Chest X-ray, AP view. Patient: 58 years old, sex M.
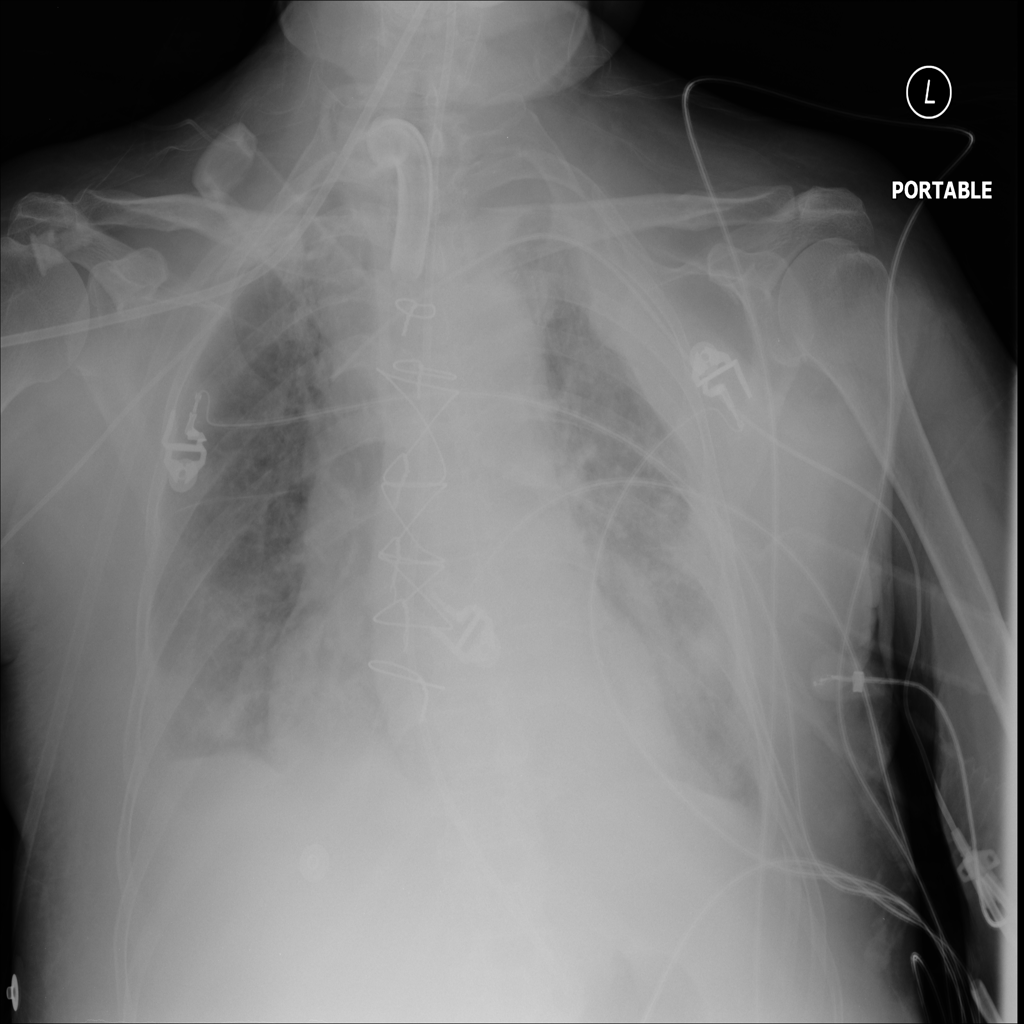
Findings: Pleural_Thickening